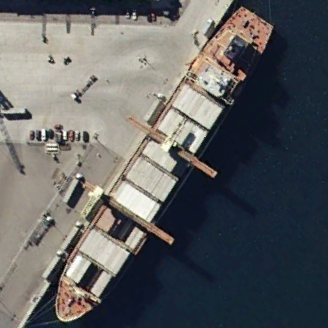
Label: civil